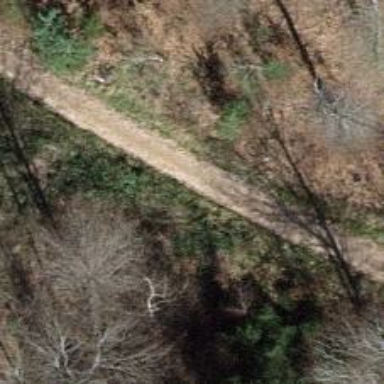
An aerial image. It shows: Path with woodchip surface. The tracktype is grade4.